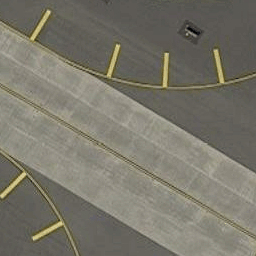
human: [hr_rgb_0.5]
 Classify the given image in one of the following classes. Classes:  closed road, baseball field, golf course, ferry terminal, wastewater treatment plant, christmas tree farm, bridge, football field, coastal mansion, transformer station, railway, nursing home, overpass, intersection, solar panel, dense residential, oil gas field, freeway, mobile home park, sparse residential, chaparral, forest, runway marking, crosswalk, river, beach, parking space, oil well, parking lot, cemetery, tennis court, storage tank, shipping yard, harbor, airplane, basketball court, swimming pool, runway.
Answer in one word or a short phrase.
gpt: runway marking